Current action and preconditions to check: trajectory_clear

Your task: For each precondition in the list above, predict whether it will hold at this action.

Consider the current scene as observed from the mobile robot's camera, and analyze the predicted future states of all dynamic agents (e.g., people, animals, vehicles, or any moving entities) within the NEXT SECOND.

IMPORTANT: Only answer "very likely" if you are absolutely certain—based on strong, clear evidence—that a dynamic agent will violate the precondition in the predicted future state. Do NOT answer "very likely" for unlikely, ambiguous, or low-probability risks.

Ask yourself for each precondition: Is there a high probability, with clear and convincing evidence, that the predicted future states of any dynamic agent will interfere with the predicted future state of the currently executing action within the NEXT SECOND, causing that precondition to fail?

Assess the risk level based on these predictions. Use "likely" or "very likely" if motions create a clear risk of interference.

Use "neutral" or "improbable" if agents are nearby but their predicted paths are clearly diverging or non-conflicting.

Failure Risk Categories: "very improbable", "improbable", "neutral", "likely", "very likely"

Answer Format: Output ONLY the probability_of_failure value from these categories: "very improbable", "improbable", "neutral", "likely", "very likely"

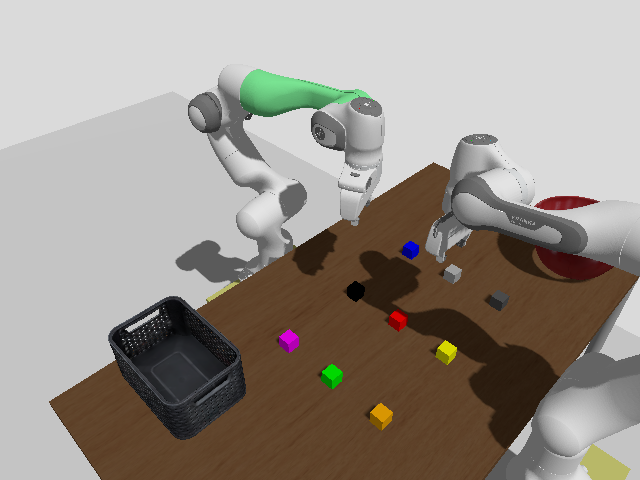

Answer: neutral